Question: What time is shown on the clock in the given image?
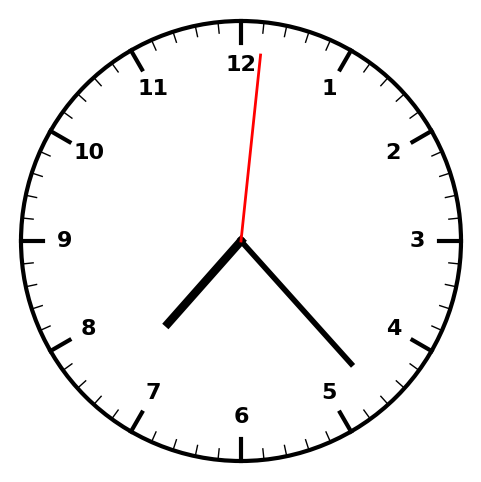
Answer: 07:23:01